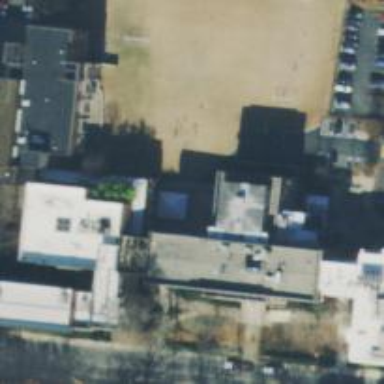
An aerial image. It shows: School building.